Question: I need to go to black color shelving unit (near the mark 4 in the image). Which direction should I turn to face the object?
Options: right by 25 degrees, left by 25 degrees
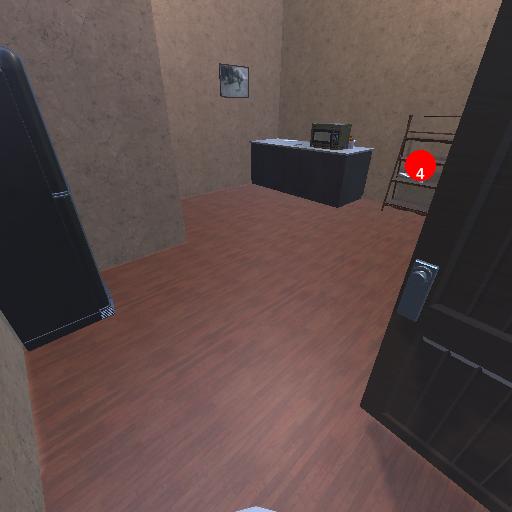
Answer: right by 25 degrees